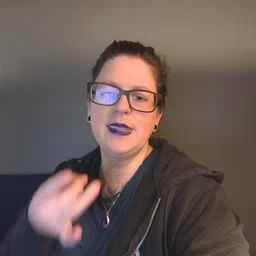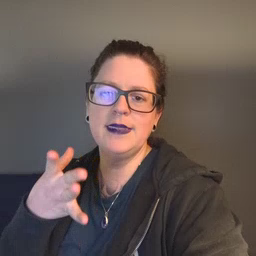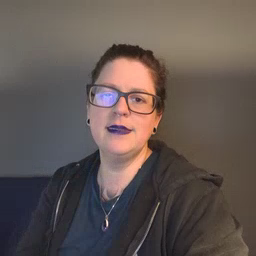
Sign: hate